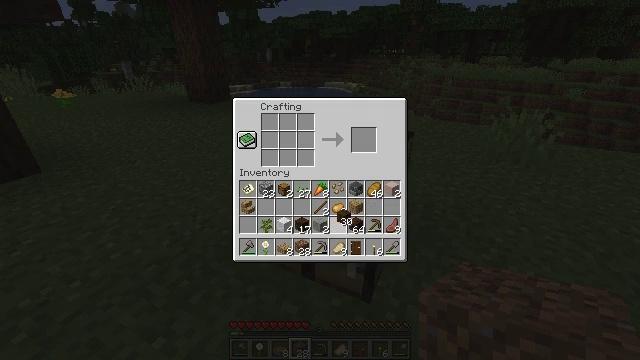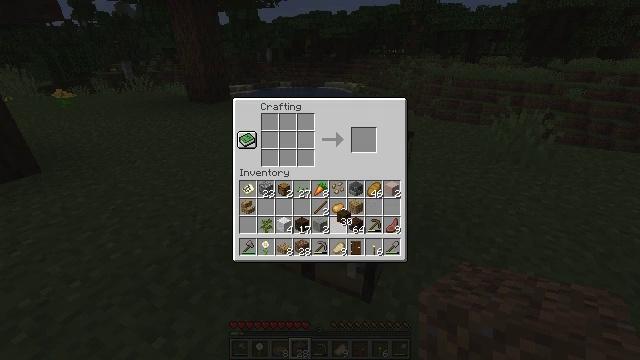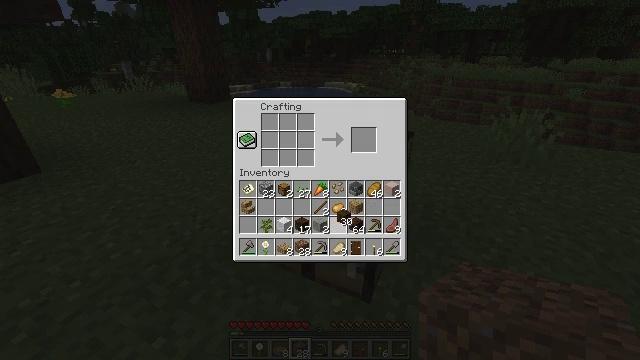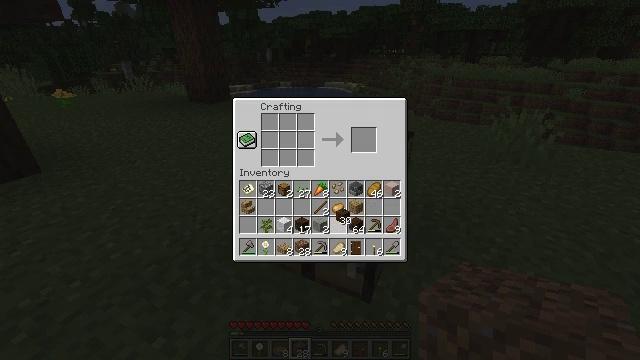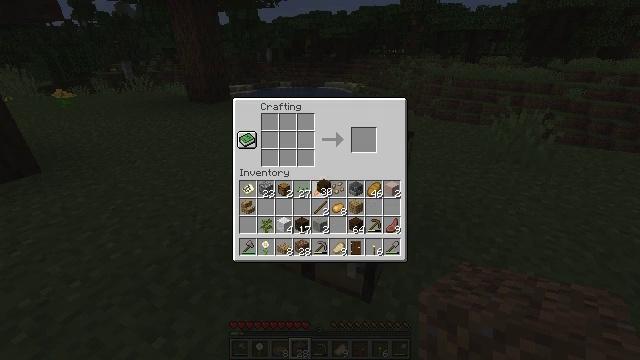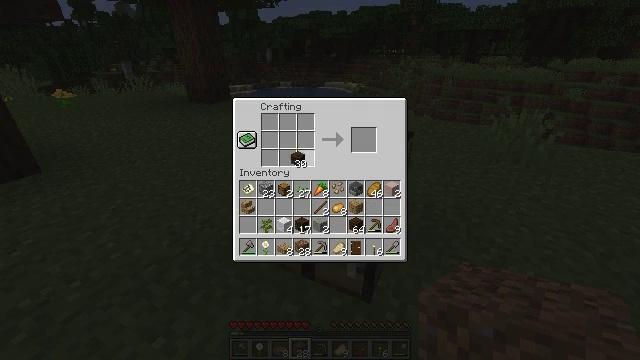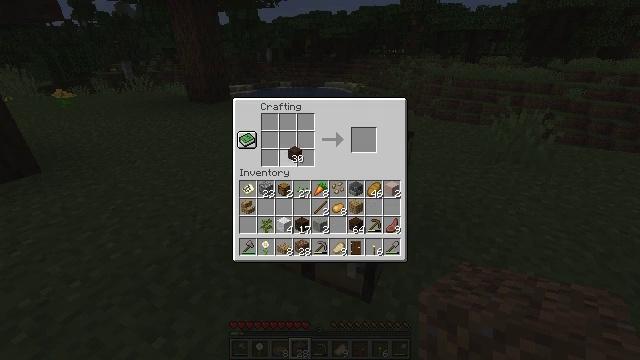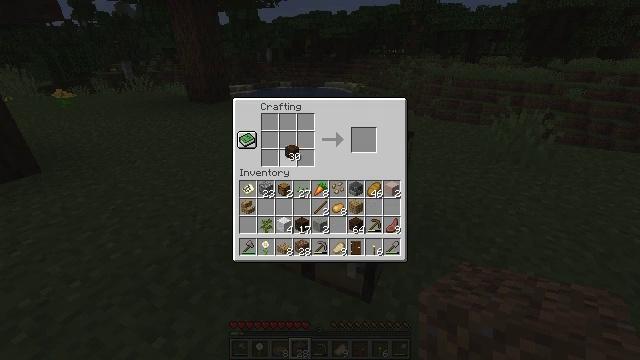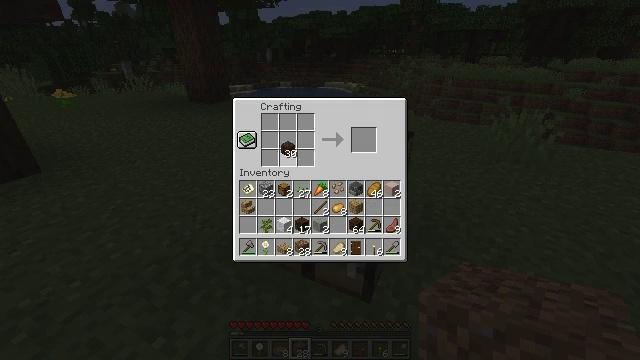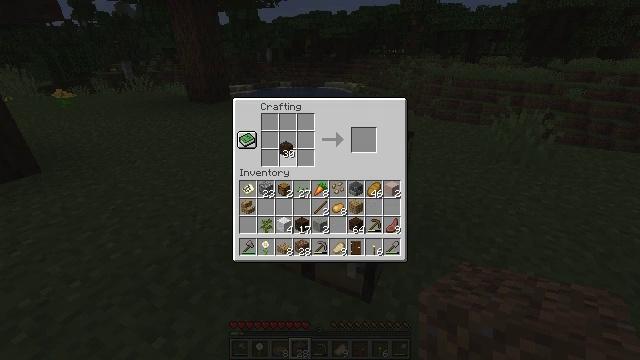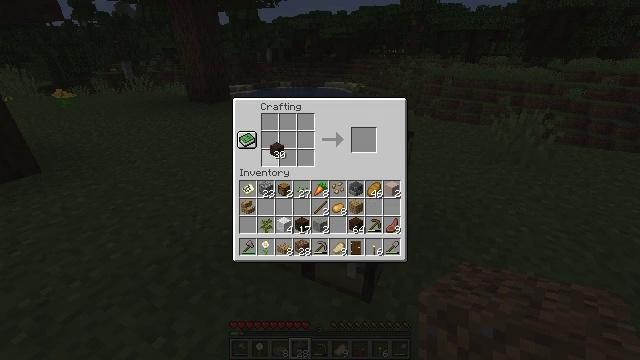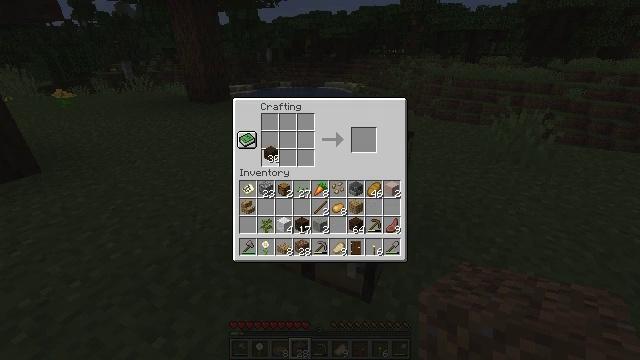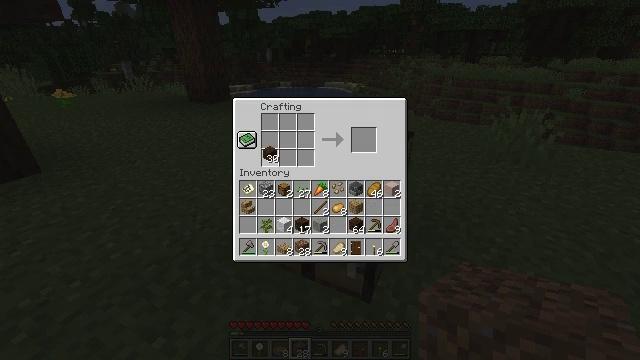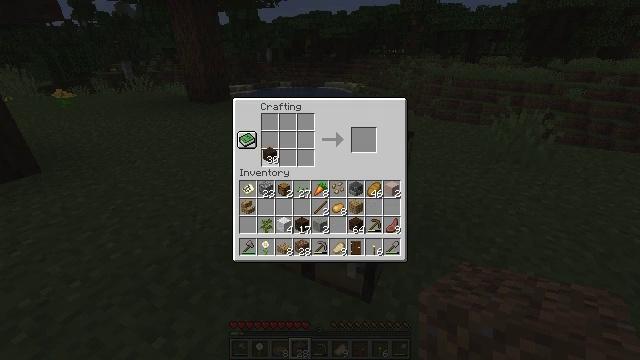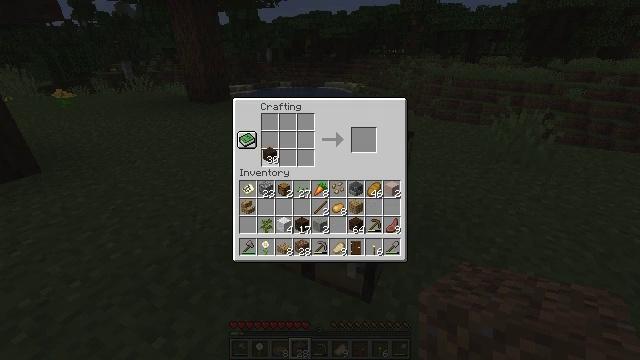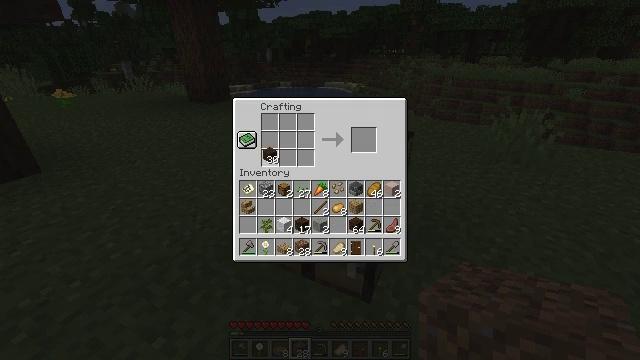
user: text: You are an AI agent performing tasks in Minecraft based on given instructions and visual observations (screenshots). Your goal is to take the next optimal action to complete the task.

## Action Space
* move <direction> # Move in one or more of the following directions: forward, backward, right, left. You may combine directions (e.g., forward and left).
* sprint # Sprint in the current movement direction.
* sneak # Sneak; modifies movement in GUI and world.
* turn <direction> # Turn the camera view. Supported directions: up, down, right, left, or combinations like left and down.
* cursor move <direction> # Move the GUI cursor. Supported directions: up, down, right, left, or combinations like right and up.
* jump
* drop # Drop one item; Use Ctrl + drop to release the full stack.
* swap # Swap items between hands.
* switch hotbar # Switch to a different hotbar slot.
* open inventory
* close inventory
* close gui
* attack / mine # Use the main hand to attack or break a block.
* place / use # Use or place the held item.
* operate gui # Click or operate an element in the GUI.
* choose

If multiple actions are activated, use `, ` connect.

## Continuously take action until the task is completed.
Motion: motion action
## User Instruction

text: Craft multiple dark oak slabs using dark oak planks.
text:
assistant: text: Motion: no_op
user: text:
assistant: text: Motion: no_op
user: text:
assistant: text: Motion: no_op
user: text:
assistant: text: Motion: cursor move left and up
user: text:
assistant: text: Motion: cursor move left and up
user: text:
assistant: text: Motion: no_op
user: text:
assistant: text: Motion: no_op
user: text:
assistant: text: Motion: no_op
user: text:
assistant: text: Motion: no_op
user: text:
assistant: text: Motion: cursor move left
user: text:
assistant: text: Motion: no_op
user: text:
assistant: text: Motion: no_op
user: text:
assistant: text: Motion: no_op
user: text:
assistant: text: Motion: no_op
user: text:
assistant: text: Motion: no_op
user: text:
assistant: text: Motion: operate gui
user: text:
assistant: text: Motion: operate gui
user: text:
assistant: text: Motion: operate gui
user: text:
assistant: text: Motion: operate gui
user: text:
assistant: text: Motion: operate gui
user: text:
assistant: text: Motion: operate gui
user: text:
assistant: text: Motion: cursor move right, operate gui
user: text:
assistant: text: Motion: cursor move right, operate gui
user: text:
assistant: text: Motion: cursor move right, operate gui
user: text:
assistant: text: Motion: operate gui
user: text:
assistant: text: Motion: operate gui
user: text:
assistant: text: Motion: operate gui
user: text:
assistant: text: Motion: operate gui
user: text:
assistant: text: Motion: operate gui
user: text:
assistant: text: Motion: operate gui